Aerial crown-view tile of a tropical tree (Barro Colorado Island, Panama), acquired 20250317:
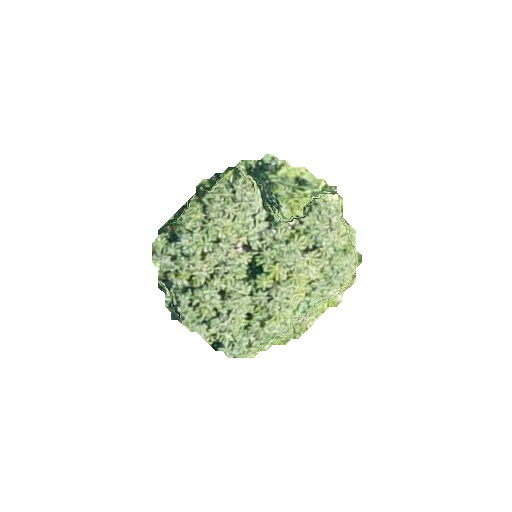
Species: Cecropia insignis
GBIF accepted scientific name: Cecropia insignis
Crown area: 43.619 m²